【题型】解答题　【知识点】解析几何　【难度】hard
已知椭圆 \( C: \frac{x^2}{a^2} + \frac{y^2}{b^2} = 1 \ (a > b > 0) \) 经过点 \( (\sqrt{2},1) \) 且离心率为 \( \frac{\sqrt{2}}{2} \)，设直线 \( l \) 与椭圆 \( C \) 相交于 \( A,B \) 两点.

\vspace{0.5em}
(1) 求椭圆 \( C \) 的标准方程；

\vspace{0.5em}
(2) 若直线 \( l \) 的斜率为 1，求线段 \( AB \) 中点 \( M \) 的轨迹方程；

\vspace{0.5em}
(3) 若直线 \( l \) 的斜率为 2，在椭圆 \( C \) 上是否存在定点 \( R \)，使得 \( k_{RA} + k_{RB} = 0 \)（\( k_{RA},k_{RB} \) 分别为直线 \( RA,RB \) 的斜率）恒成立？若存在，求出所有满足条件的点 \( R \)，若不存在，请说明理由.
【解答】
\textbf{【答案】}
(1) \( \frac{x^2}{4} + \frac{y^2}{2} = 1 \)；

\vspace{0.5em}
(2) \( y = -\frac{1}{2}x,\ x \in \left( -\frac{2\sqrt{6}}{3},\frac{2\sqrt{6}}{3} \right) \)；

\vspace{0.5em}
(3) 存在，\( R\left( \frac{4\sqrt{2}}{3},\frac{\sqrt{2}}{3} \right) \) 或 \( R\left( -\frac{4\sqrt{2}}{3},-\frac{\sqrt{2}}{3} \right) \).

\vspace{1em}
\textbf{【知识点】} 求平面轨迹方程、根据 \( a \)、\( b \)、\( c \) 求椭圆标准方程、椭圆中存在定点满足某条件问题

\vspace{1em}
\textbf{【分析】}
(1) 由题列方程组求出 \( a,b \) 即可得解；

\vspace{0.5em}
(2) 设 \( A(x_1,y_1),B(x_2,y_2) \)，直线 \( AB \) 的方程为 \( y = x + m \)，与椭圆方程联立，消去 \( y \)，利用根与系数的关系得出 \( x_1 + x_2 \)，根据 \( AB \) 中点坐标公式，求解即可可得；

\vspace{0.5em}
(3) 设 \( A(x_1,y_1),B(x_2,y_2),R(x_0,y_0) \)，根据 \( k_{RA} + k_{RB} = 0 \)，得出 \( \frac{y_1 - y_0}{x_1 - x_0} + \frac{y_2 - y_0}{x_2 - x_0} = 0 \)，用 \( (x - x_0) \) 与 \( (y - y_0) \) 表示直线 \( AB \) 与椭圆的方程，求解即可得出 \( x_0 \) 和 \( y_0 \) 的值，从而求出点 \( R \) 的坐标.

\vspace{1em}
\textbf{【详解】}
(1) 由题可得：
\[
\begin{cases}
\frac{2}{a^2} + \frac{1}{b^2} = 1 \\
\frac{c}{a} = \frac{\sqrt{2}}{2} \\
a^2 = b^2 + c^2
\end{cases}
\]
解得：
\[
\begin{cases}
a^2 = 4 \\
b^2 = 2
\end{cases}
\]
所以椭圆 \( C \) 的标准方程为：
\[
\frac{x^2}{4} + \frac{y^2}{2} = 1
\]

\vspace{0.5em}
(2) 因为直线 \( AB \) 的斜率为 1，所以可设直线 \( AB \) 的方程为 \( y = x + m \)，\( A(x_1,y_1),B(x_2,y_2) \)，

联立
\[
\begin{cases}
y = x + m \\
\frac{x^2}{4} + \frac{y^2}{2} = 1
\end{cases}
\]
化简得 \( 3x^2 + 4mx + 2m^2 - 4 = 0 \)，

则 \( \Delta = 16m^2 - 4 \times 3(2m^2 - 4) > 0 \)，

解得：\( -\sqrt{6} < m < \sqrt{6} \)，

所以 \( x_1 + x_2 = -\frac{4m}{3},\ x_1x_2 = \frac{2m^2 - 4}{3} \)，设弦 \( AB \) 中点 \( M(x,y) \)，

则
\[
x = \frac{x_1 + x_2}{2} = -\frac{2m}{3},\quad y = \frac{y_1 + y_2}{2} = \frac{(x_1 + m) + (x_2 + m)}{2} = \frac{-\frac{4}{3}m + 2m}{2} = \frac{m}{3},
\]

消去 \( m \)，得 \( y = -\frac{1}{2}x \)，而 \( x = -\frac{2m}{3} \in \left( -\frac{2\sqrt{6}}{3},\frac{2\sqrt{6}}{3} \right) \)，

所以点 \( M \) 的轨迹方程为 \( y = -\frac{1}{2}x,\ x \in \left( -\frac{2\sqrt{6}}{3},\frac{2\sqrt{6}}{3} \right) \).

(3) 设 \( A(x_1,y_1),B(x_2,y_2),R(x_0,y_0) \)，

则
\[
k_{RA} + k_{RB} = \frac{y_1 - y_0}{x_1 - x_0} + \frac{y_2 - y_0}{x_2 - x_0} = 0,
\]

因为直线 \( AB \) 的斜率为 2，设直线 \( AB \) 的方程为 \( 2(x - x_0) - (y - y_0) = m,\ (m \neq 0) \)，

其中 \( k_{AB} = 2 \)，且 \( AB \) 不过 \( (x_0,y_0) \)，

椭圆的方程可化为 \( x^2 + 2y^2 - 4 = 0 \)，即 \( (x - x_0 + x_0)^2 + 2(y - y_0 + y_0)^2 - 4 = 0 \)，

所以 \( (x - x_0)^2 + 2x_0(x - x_0) + x_0^2 + 2(y - y_0)^2 + 4y_0(y - y_0) + 2y_0^2 - 4 = 0 \)，

即 \( (x - x_0)^2 + 2x_0(x - x_0) + 2(y - y_0)^2 + 4y_0(y - y_0) = 0 \)，

所以 \( (x - x_0)^2 + 2(y - y_0)^2 + \frac{2}{m}x_0(x - x_0)[2(x - x_0) - (y - y_0)] + \frac{4}{m}y_0(y - y_0)[2(x - x_0) - (y - y_0)] = 0 \)，

所以 \( \left( \frac{4}{m}x_0 + 1 \right)(x - x_0)^2 + \left( 2 - \frac{4}{m}y_0 \right)(y - y_0)^2 + \left( \frac{8y_0}{m} - \frac{2x_0}{m} \right)(x - x_0)(y - y_0) = 0 \)，

所以 \( \left( 2 - \frac{4}{m}y_0 \right)\left( \frac{y - y_0}{x - x_0} \right)^2 + \left( \frac{8}{m}y_0 - \frac{2}{m}x_0 \right)\frac{y - y_0}{x - x_0} + \frac{4}{m}x_0 + 1 = 0 \)，

由 \( k_{RA} + k_{RB} = 0 \)，得上述关于 \( \frac{y - y_0}{x - x_0} \) 的二次方程两根之和为 0，

即
\[
k_{RA} + k_{RB} = -\frac{\frac{8}{m}y_0 - \frac{2}{m}x_0}{2 - \frac{4}{m}y_0} = 0,
\]
解得 \( x_0 = 4y_0 \)，代入 \( \frac{x_0^2}{4} + \frac{y_0^2}{2} = 1 \)，

解得：\( y_0 = \pm \frac{\sqrt{2}}{3} \)，所以 \( x_0 = \pm \frac{4\sqrt{2}}{3} \)，

所以存在点 \( R\left( \frac{4\sqrt{2}}{3},\frac{\sqrt{2}}{3} \right) \) 或 \( R\left( -\frac{4\sqrt{2}}{3},-\frac{\sqrt{2}}{3} \right) \)，使得 \( k_{RA} + k_{RB} = 0 \) 恒成立.
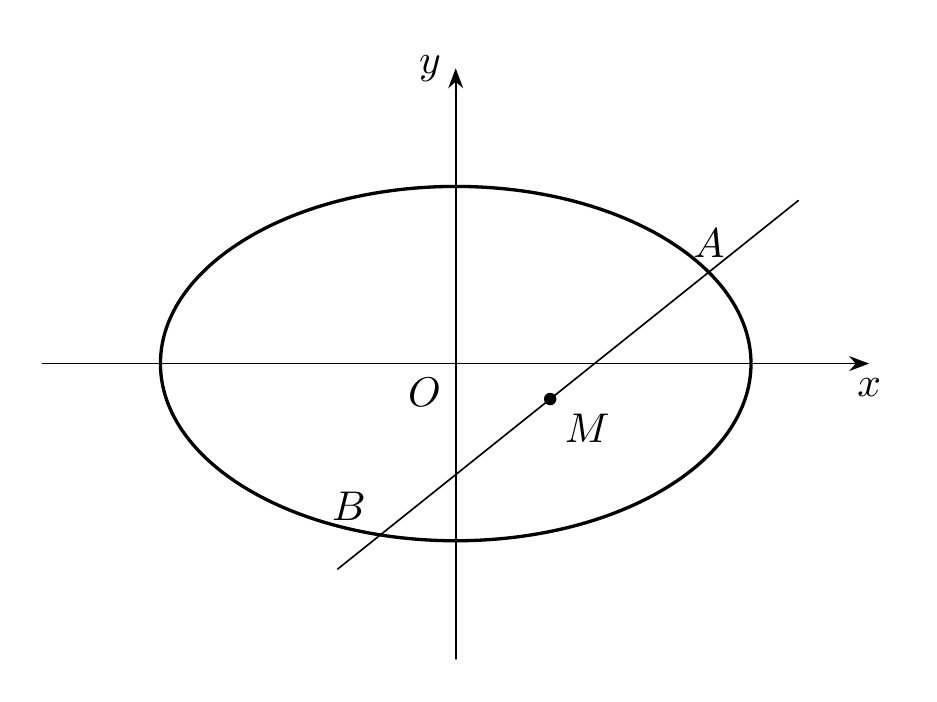
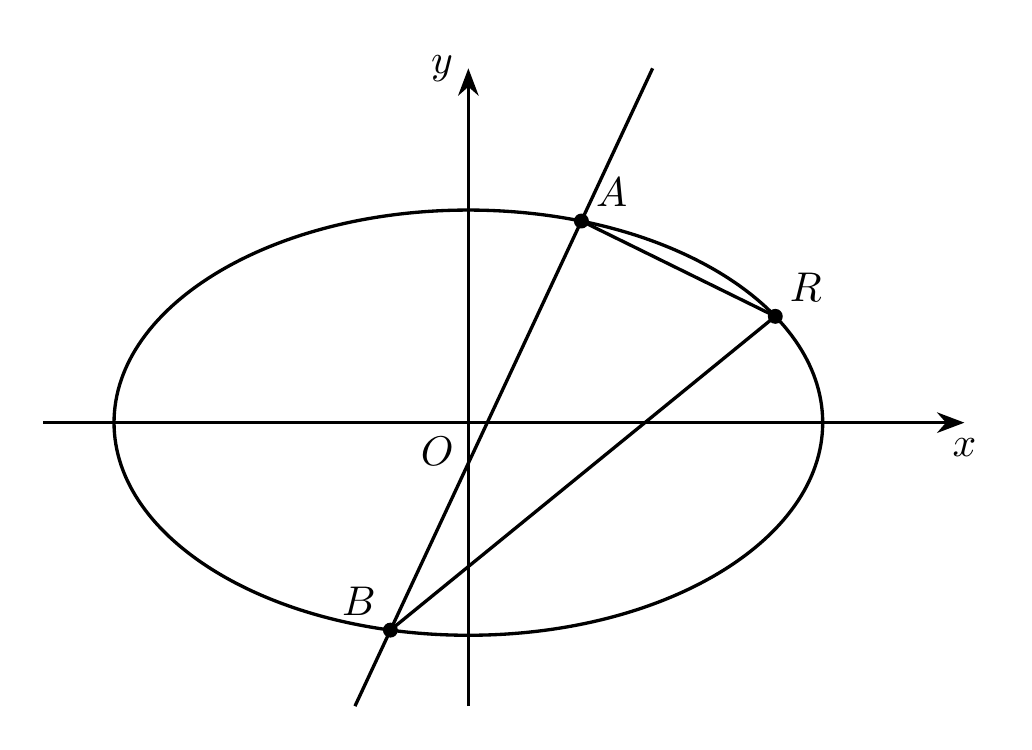